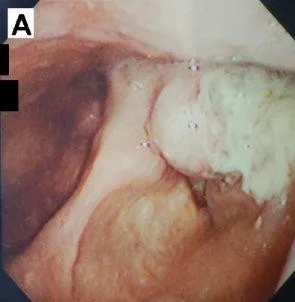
Before and after chemoradiotherapy. (a) Fiberoptic endoscopy showing a neoplastic lesion in the left pyriform recess.
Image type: endoscopy (gi_endoscopy)